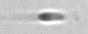
Label: flagellate_morphotype3